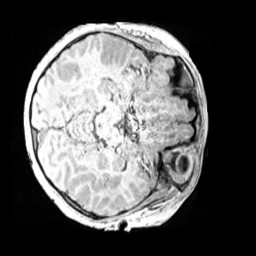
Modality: MP2RAGE
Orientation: axial
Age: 10
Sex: male
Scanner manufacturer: siemens
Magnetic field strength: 3 T
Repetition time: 4 s
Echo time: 0.00299 s